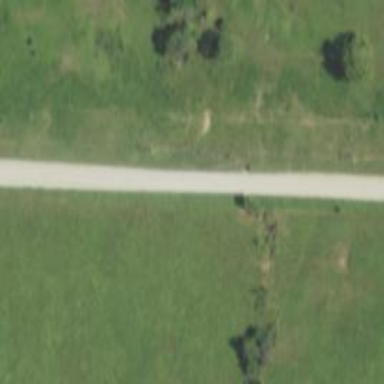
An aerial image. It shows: Unclassified road.